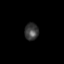
Tissue: skin
Cell type: Epithelial cells
Senescence score: 0.245
Nuclear area (px): 230
Mean DAPI intensity: 61.674